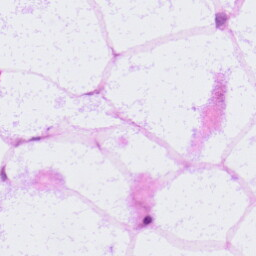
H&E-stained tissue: LymphNode